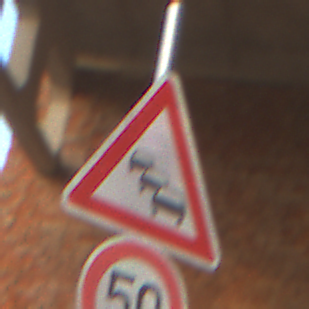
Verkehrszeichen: Stau
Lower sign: Geschwindigkeit50
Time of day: SunriseSunset
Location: Roofed (Suburban)
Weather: Clear
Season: NotSpecified
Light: Natural